Question: My employer want an reminder app but don't want to add any thing in built-in reminder app, because using 'eventkit framework' reminders will be added in reminder app of iOS.
On other hand 'UILocalNotification' is limited to 64 per app and also limited set of repetition.
The requirement is after selecting a dates from calendar custom repetition can be set in these manner
1. Calculate how much time left in ending of a day and set repetition after every hour.
2. User can define custom number how many times like 2, 3 or 50. The notification will trigger 2 times in a day or 3 times in a day or 50 times in a day according to how much time left in ending of a day.
3. User can manually choose multiple times in a day.
I have to deliver this in two days, what are available possibilities with limitations of both approaches?

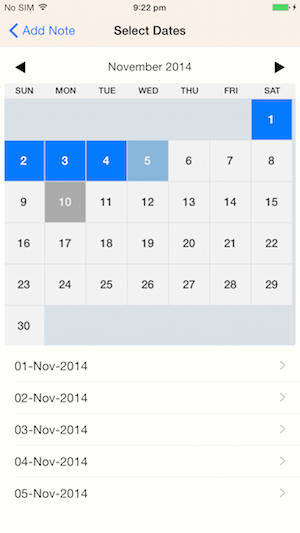
Answer: If I understood you correctly, your employer does want to use any built-in reminders from either the 'Calendar.app' or the 'Reminders.app'.
Apple's <URL> for the alarm/reminder functionality in 'EventKit' states:
> Note: An alarm is not intended to serve as a UILocalNotification. An
alarm requires you to create an event or reminder that is visible in
the user's Calendar or Reminders app. A UILocalNotification is better
suited for general purposes that don't involve the Calendar database.
So, from Apple's description it sounds like your requirements can best be solved using 'UILocalNotification'. I haven't worked with 'EventKit' myself, but just from the documentation and my own experience with 'UILocalNotification' I would highly recommend to build your app upon 'UILocalNotification' and 'EventKit'.